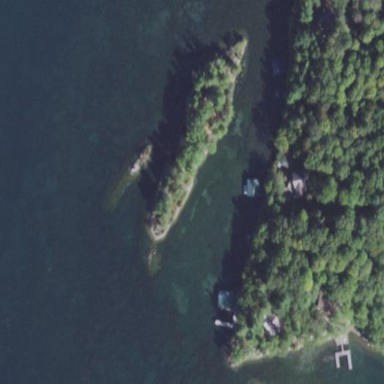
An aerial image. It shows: Islet.